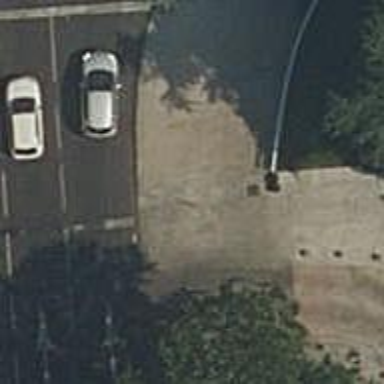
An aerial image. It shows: Sidewalk along the footway.